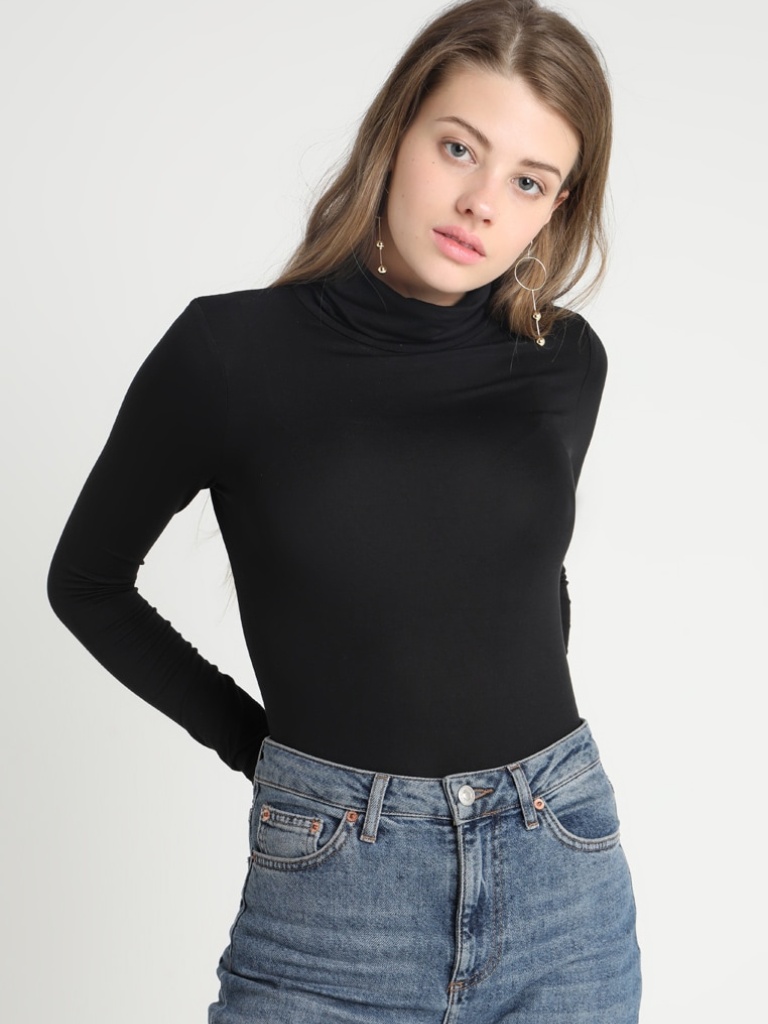
knit tight a long-sleeved with the sleeves down hip length Fully Tucked in turtleneck turtleneck